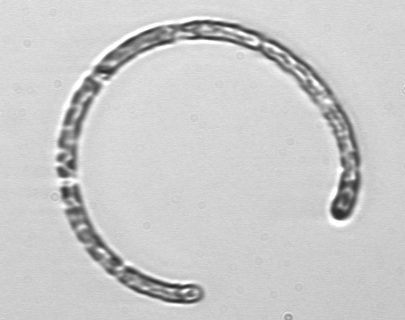
Label: Guinardia_striata